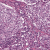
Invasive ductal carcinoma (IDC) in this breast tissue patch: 1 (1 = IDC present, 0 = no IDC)